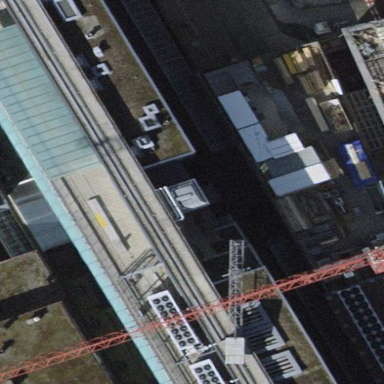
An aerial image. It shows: View of roof of building.